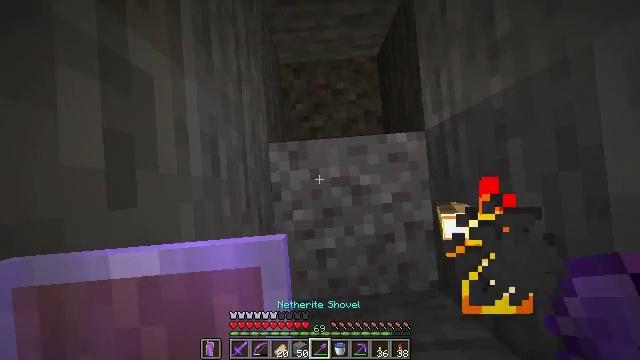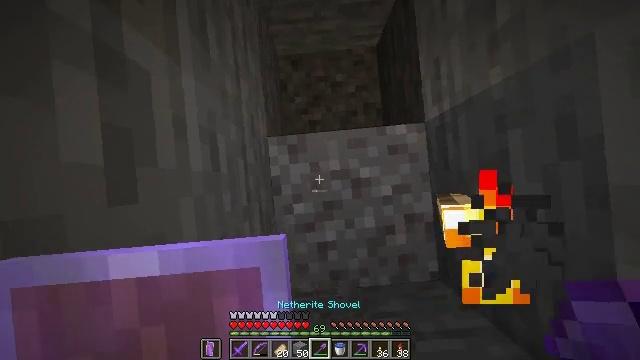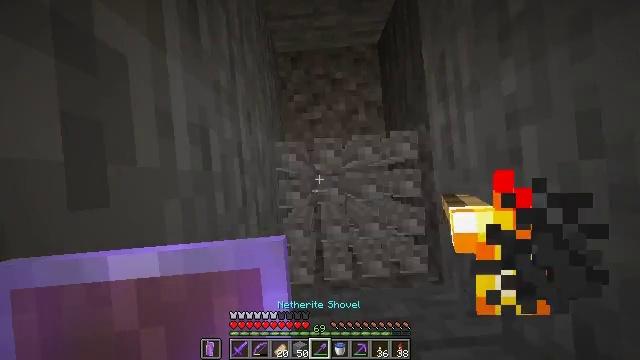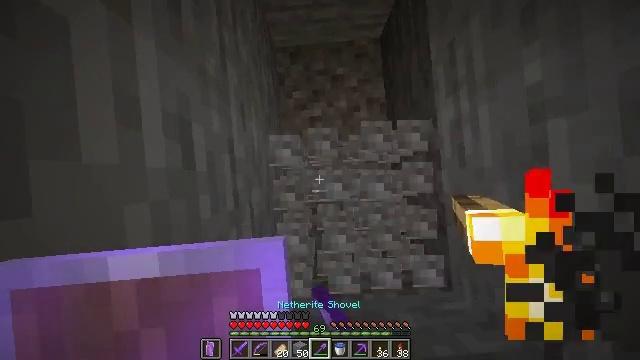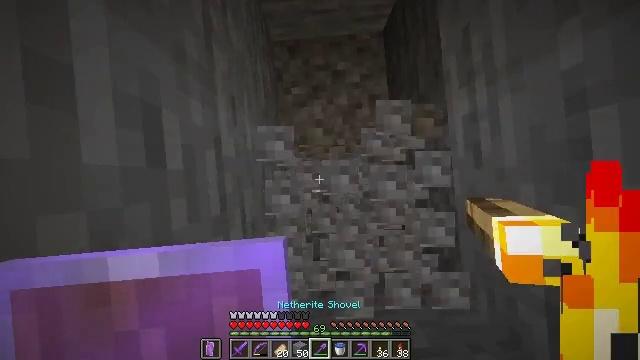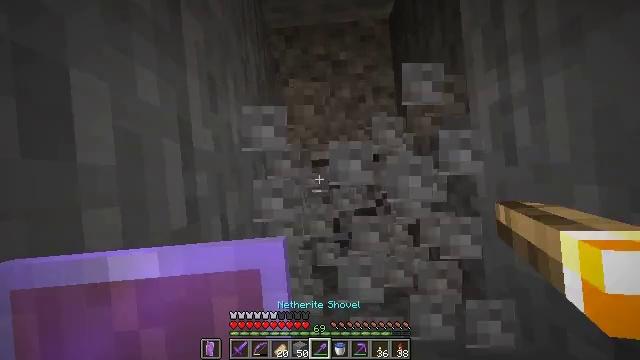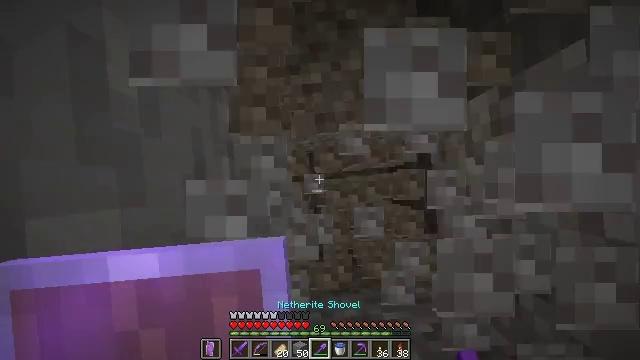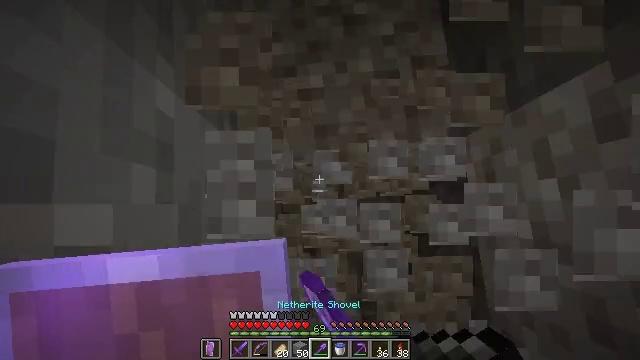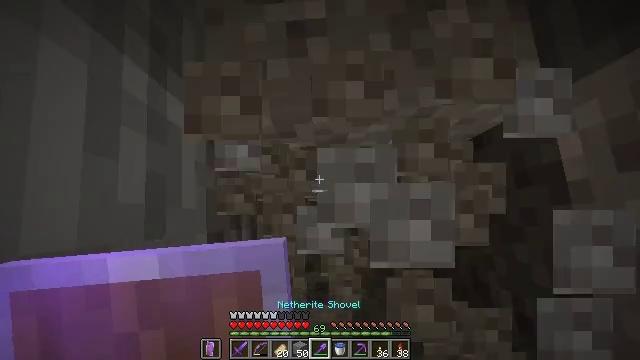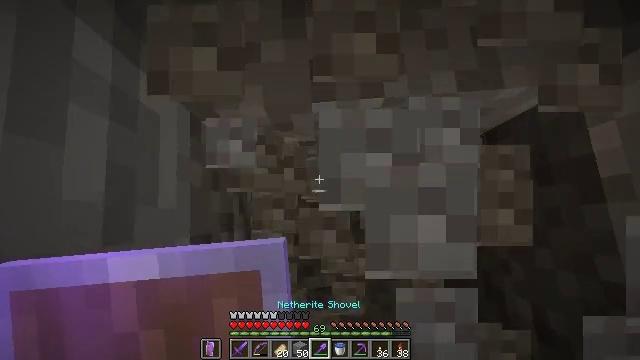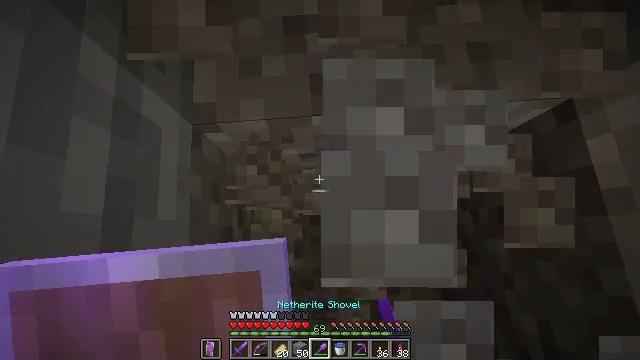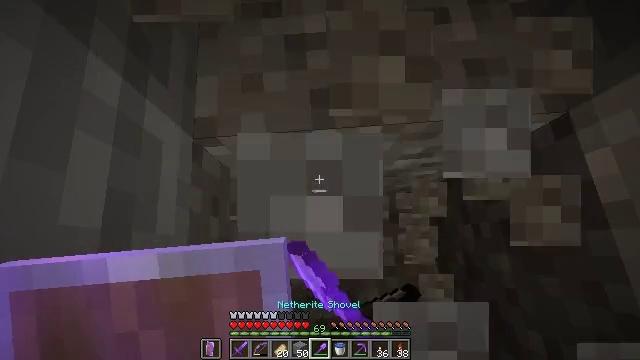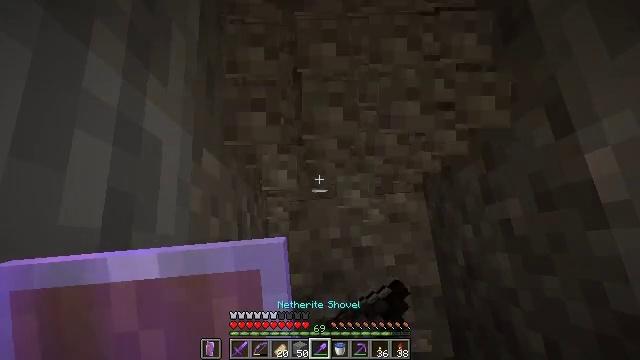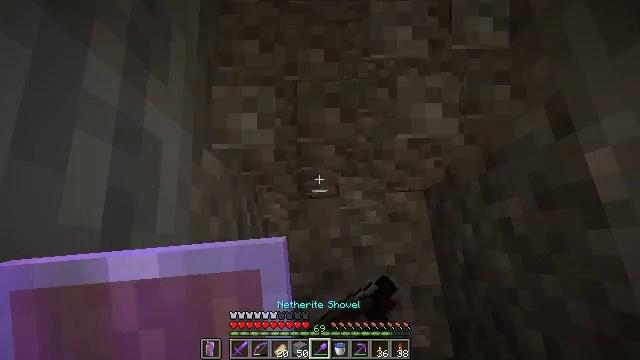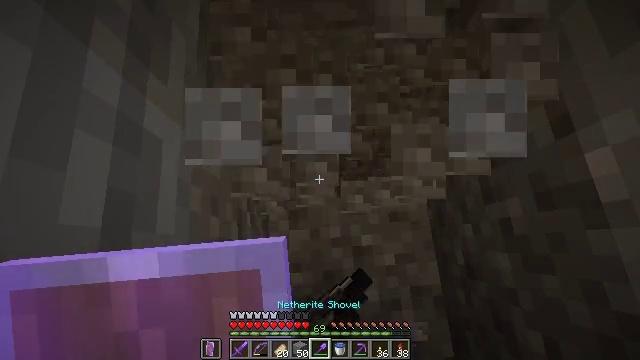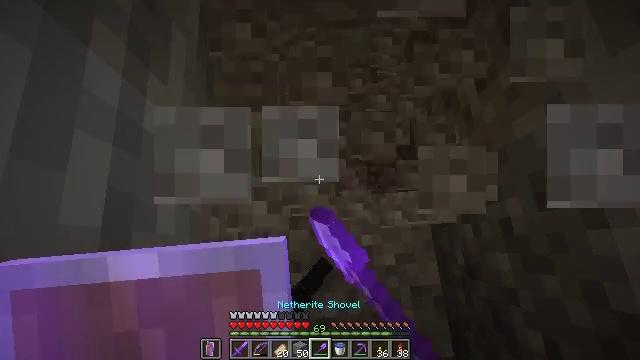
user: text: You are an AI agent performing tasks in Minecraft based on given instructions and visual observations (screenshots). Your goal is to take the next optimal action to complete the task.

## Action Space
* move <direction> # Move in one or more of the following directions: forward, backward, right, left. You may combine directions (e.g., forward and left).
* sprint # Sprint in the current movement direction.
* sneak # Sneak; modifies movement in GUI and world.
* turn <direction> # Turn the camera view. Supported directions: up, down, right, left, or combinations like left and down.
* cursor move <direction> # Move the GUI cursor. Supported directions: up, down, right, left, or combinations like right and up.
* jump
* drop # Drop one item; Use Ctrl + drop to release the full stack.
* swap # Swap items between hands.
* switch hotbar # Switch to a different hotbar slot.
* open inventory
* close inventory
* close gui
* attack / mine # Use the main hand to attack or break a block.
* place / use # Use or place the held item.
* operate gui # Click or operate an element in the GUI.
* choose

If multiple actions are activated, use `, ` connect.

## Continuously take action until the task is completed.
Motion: motion action
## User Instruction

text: Collect gravel for your inventory.
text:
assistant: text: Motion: turn down
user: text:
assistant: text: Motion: attack / mine
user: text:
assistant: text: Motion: attack / mine
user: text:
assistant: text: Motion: attack / mine
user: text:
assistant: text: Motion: attack / mine
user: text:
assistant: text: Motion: attack / mine
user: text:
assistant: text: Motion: turn up, attack / mine
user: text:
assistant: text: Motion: turn up, attack / mine
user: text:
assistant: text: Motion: attack / mine
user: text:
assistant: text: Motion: turn up, attack / mine
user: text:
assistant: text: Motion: turn up, attack / mine
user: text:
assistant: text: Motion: attack / mine
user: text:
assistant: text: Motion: attack / mine
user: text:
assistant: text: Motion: attack / mine
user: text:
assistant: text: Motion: attack / mine
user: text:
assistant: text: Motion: attack / mine
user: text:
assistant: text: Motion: attack / mine
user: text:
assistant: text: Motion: attack / mine
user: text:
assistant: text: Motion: turn up, attack / mine
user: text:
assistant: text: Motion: attack / mine
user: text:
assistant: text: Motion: attack / mine
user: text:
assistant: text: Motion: turn down, attack / mine
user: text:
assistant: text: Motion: turn down, attack / mine
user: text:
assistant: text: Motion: turn down, attack / mine
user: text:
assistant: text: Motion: turn down, attack / mine
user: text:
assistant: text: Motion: attack / mine
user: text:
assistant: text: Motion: attack / mine
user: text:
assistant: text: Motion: attack / mine
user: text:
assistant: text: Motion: attack / mine
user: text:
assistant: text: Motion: attack / mine